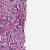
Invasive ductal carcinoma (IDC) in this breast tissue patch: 1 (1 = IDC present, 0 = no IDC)